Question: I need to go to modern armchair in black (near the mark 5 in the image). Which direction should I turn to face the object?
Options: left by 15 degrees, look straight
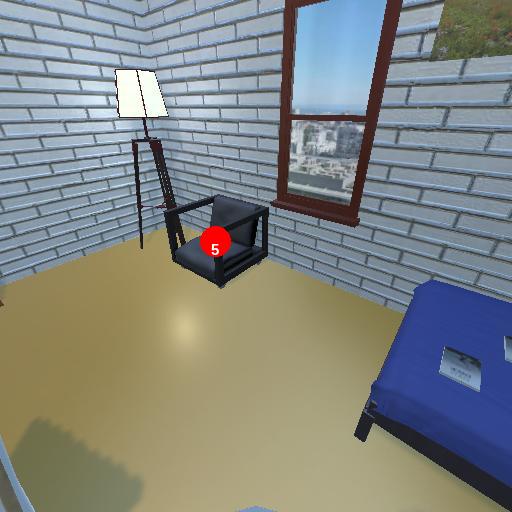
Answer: left by 15 degrees